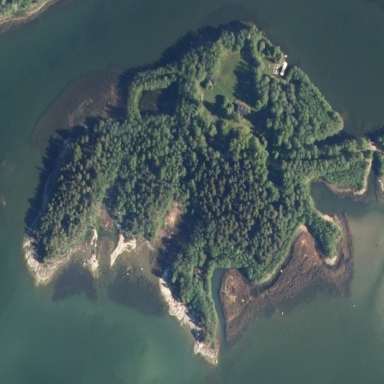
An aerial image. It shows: Islet along the natural coastline.